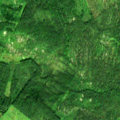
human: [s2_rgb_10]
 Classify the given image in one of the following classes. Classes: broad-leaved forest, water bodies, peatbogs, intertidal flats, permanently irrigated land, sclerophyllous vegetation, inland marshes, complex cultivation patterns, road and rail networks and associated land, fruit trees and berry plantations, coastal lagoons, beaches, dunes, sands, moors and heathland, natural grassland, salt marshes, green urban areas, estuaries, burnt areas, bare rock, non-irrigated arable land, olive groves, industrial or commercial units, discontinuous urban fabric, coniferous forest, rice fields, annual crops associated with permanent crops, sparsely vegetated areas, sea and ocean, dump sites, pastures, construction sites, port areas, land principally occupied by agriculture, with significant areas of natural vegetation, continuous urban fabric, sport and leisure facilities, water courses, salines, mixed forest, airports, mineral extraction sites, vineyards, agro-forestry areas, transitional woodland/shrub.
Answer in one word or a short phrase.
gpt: coniferous forest, mixed forest, transitional woodland/shrub